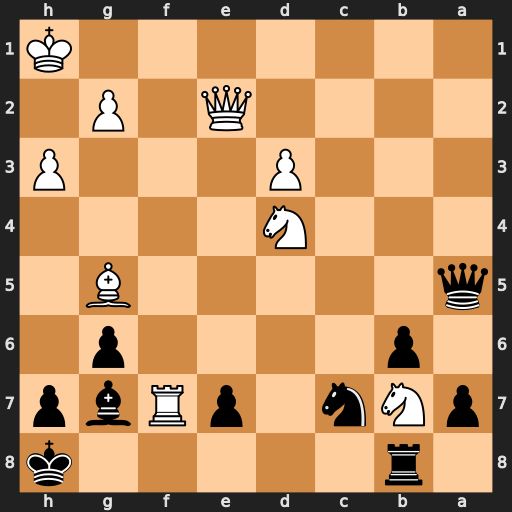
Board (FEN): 1r5k/pNn1pRbp/1p4p1/q5B1/3N4/3P3P/4Q1P1/7K
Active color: b
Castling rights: -
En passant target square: -
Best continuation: Qxg5 Nf3 Qc1+